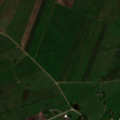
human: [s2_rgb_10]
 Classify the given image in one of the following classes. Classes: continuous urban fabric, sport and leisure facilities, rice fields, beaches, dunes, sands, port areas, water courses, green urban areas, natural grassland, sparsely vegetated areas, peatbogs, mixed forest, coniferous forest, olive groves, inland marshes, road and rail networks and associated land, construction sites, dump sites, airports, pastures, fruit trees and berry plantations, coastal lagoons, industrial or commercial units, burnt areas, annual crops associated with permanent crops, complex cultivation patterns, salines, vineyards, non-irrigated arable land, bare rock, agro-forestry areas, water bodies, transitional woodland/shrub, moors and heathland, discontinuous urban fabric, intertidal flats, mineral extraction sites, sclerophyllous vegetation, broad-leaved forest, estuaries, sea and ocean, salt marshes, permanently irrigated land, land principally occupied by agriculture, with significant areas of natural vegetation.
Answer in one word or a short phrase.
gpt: non-irrigated arable land, complex cultivation patterns